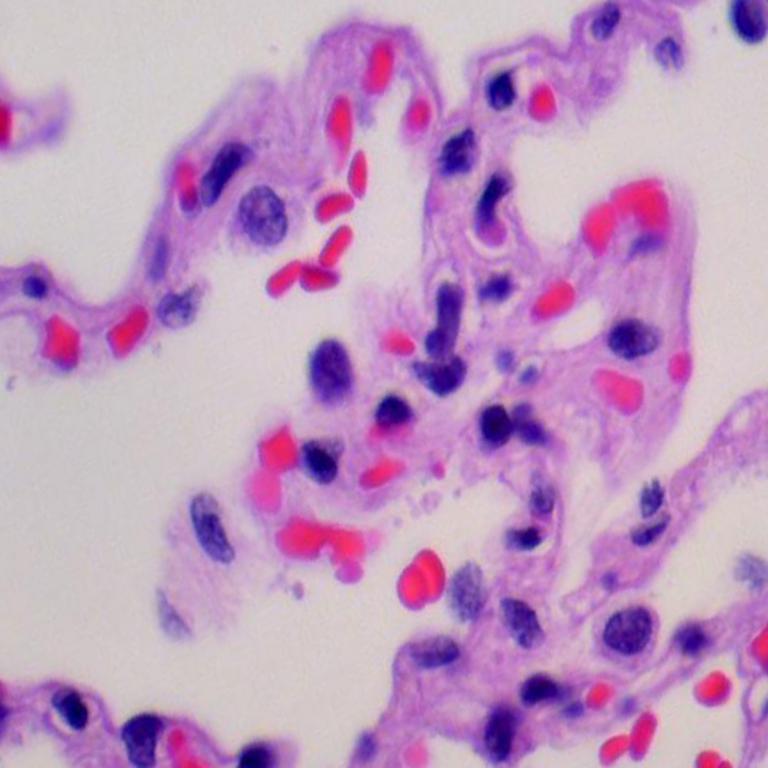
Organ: lung
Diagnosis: benign